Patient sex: M
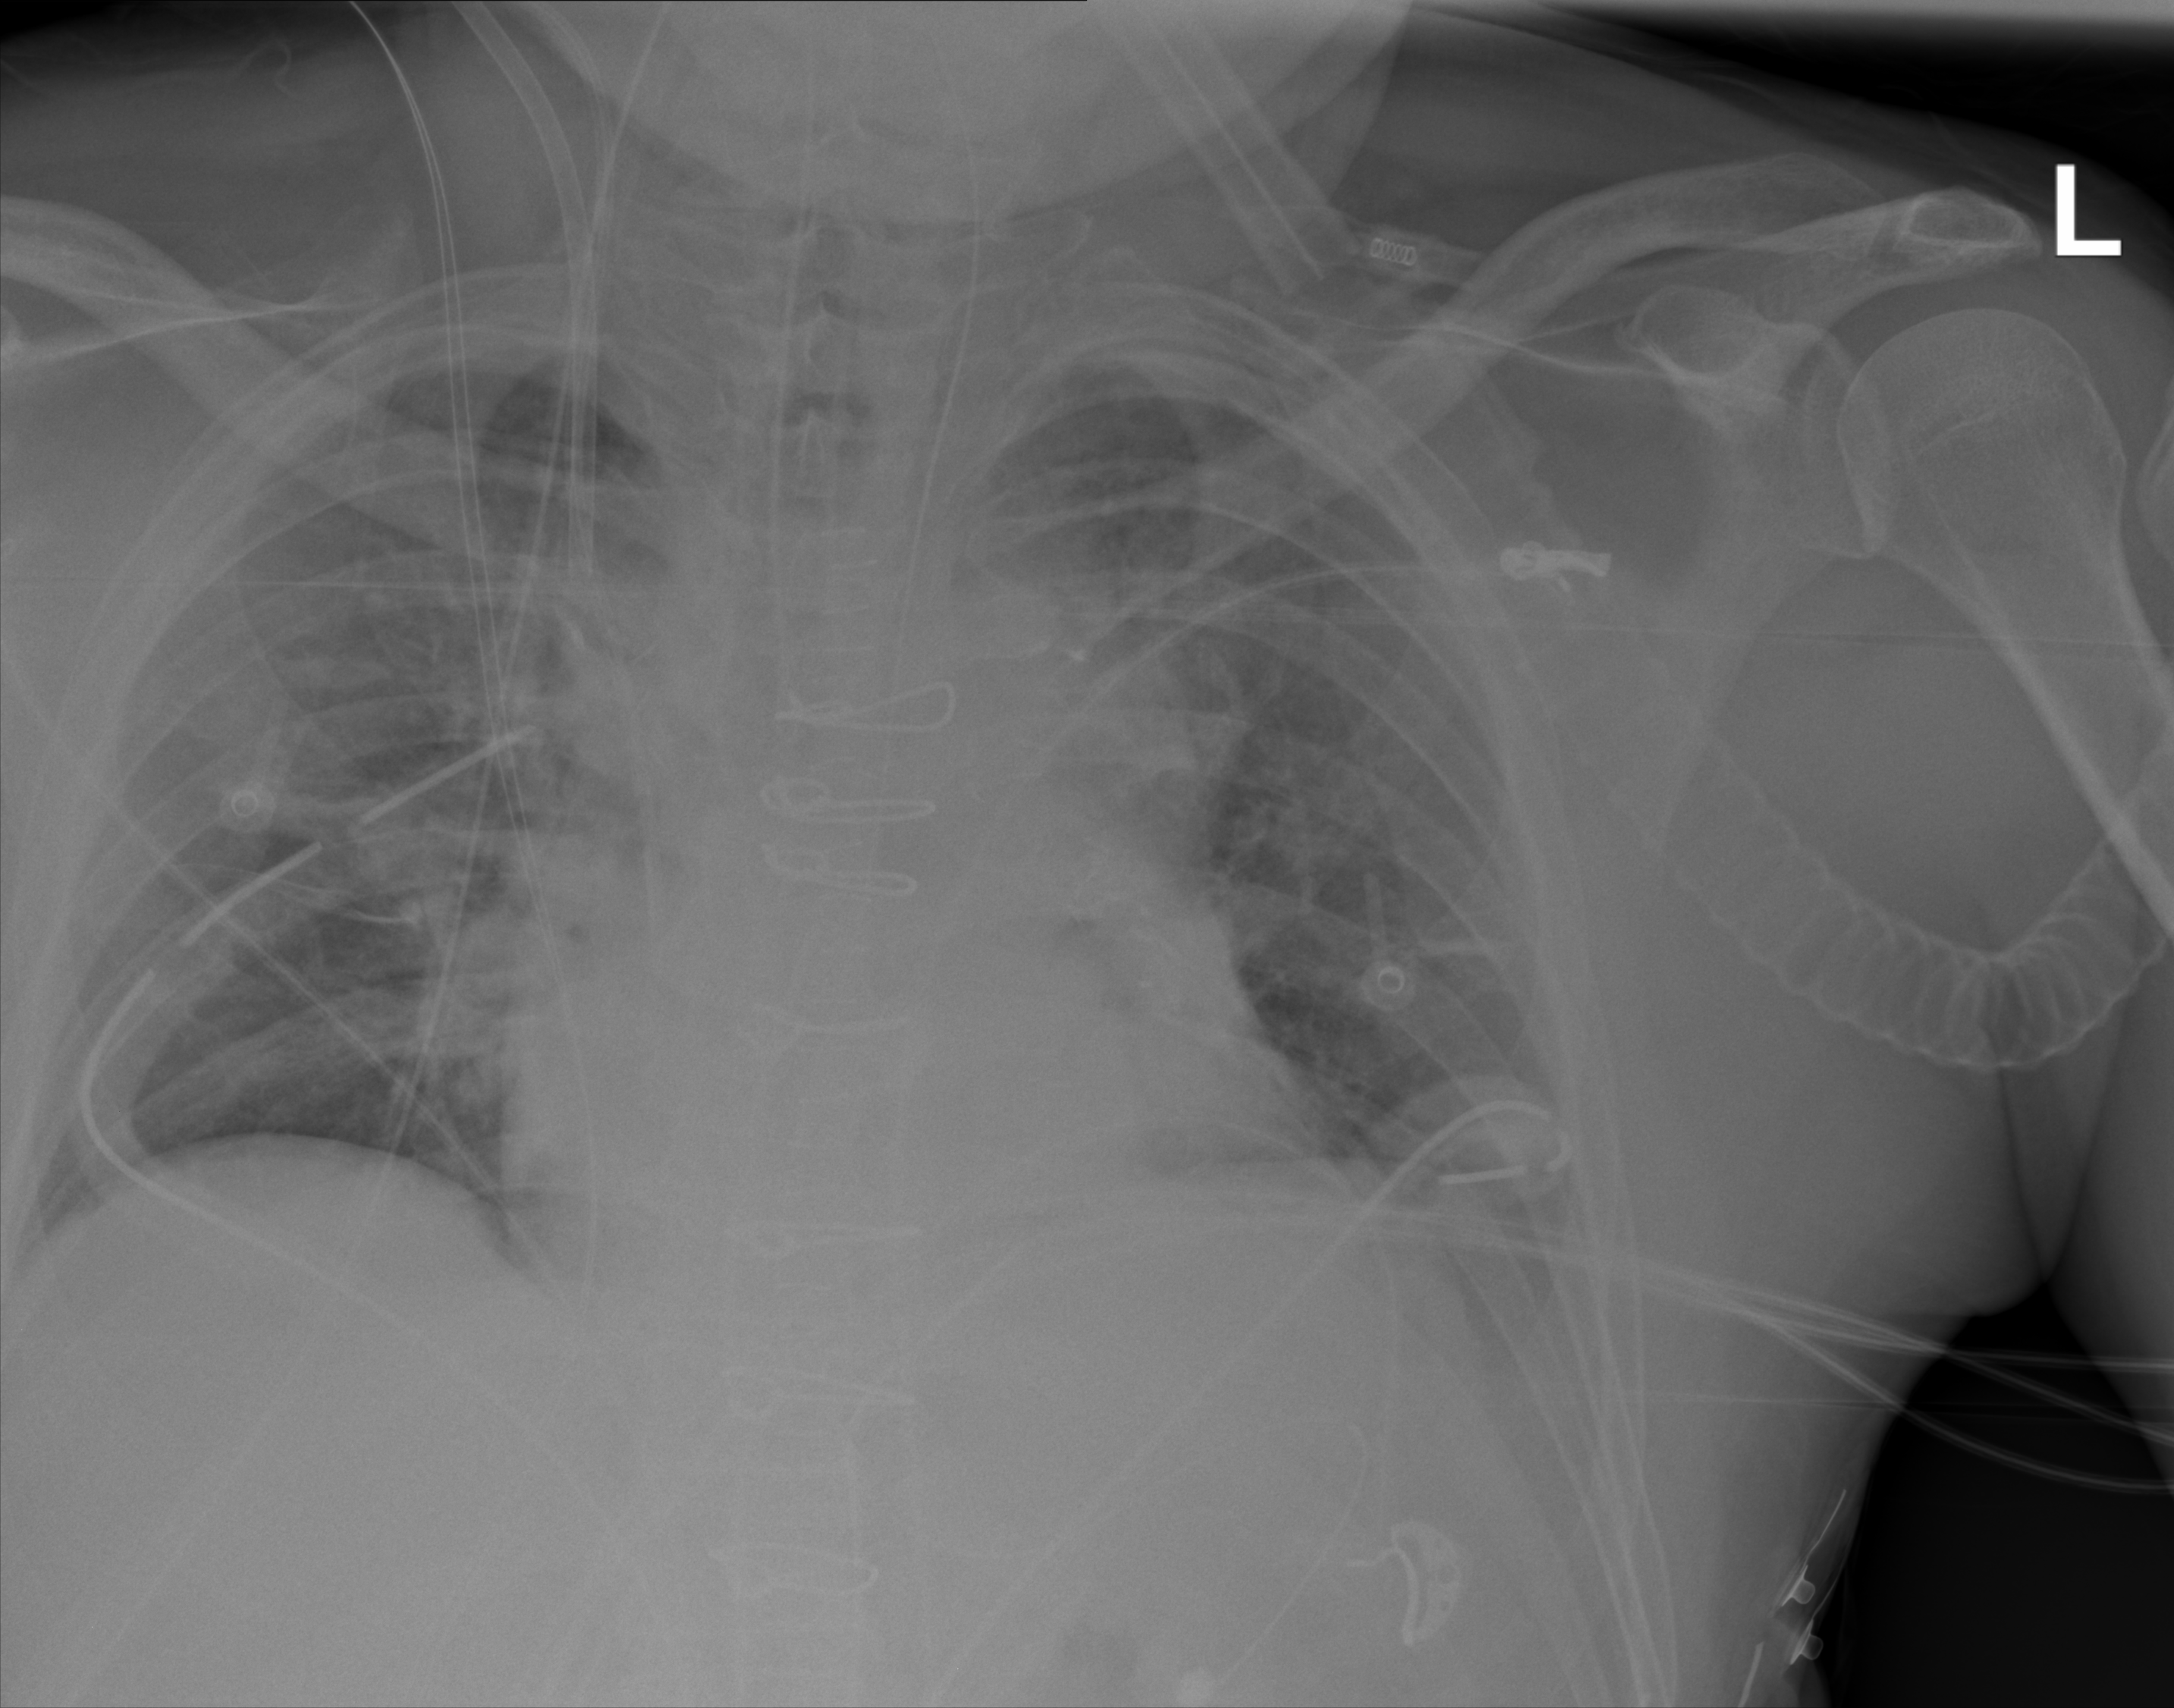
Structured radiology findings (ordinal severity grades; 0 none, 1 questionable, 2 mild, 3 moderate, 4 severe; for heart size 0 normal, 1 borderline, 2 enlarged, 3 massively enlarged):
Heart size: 1
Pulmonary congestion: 0
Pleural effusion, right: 0
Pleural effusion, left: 0
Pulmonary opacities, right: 2
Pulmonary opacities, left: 0
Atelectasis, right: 2
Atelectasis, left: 2